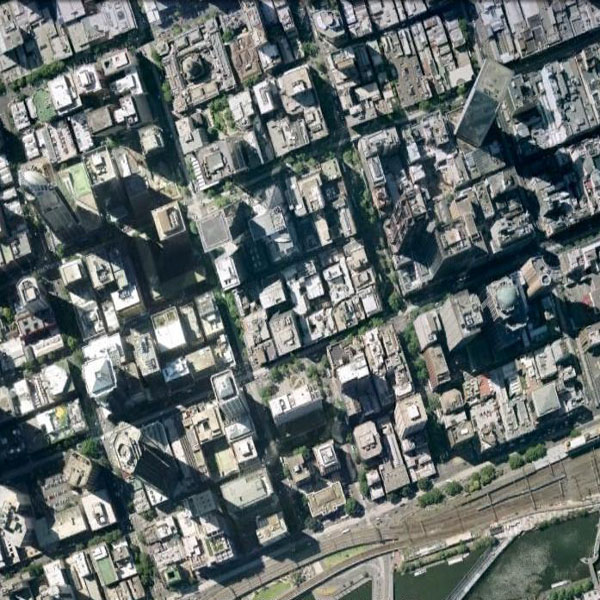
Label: Commercial